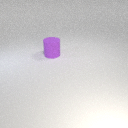
large purple rubber cylinder